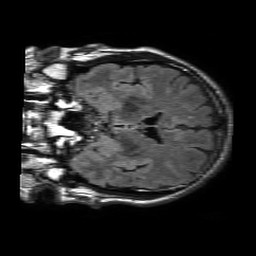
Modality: FLAIR
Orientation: coronal
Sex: male
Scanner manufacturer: philips
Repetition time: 11 s
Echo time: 0.125 s